Interaction volume radius: 10 \u00c5
Interaction volume height: 15 \u00c5
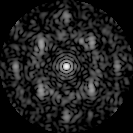
Disorder parameter: 0.583